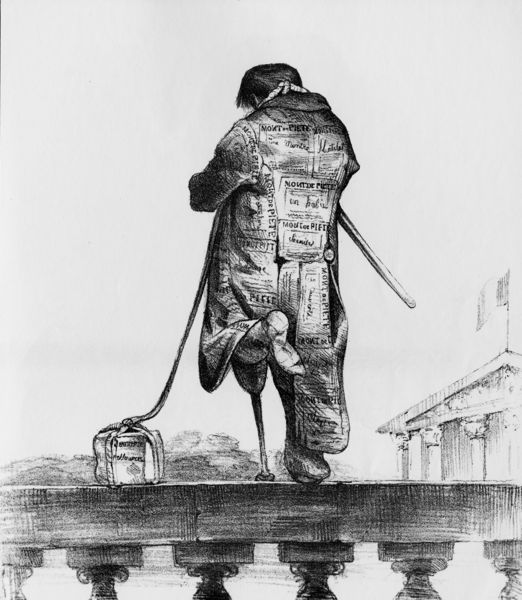
Titel: Un Héros de Juillet, Ein Juliheld
Künstler: Honoré Daumier
Institution: Sammlung nicht angegeben
Schlagwörter: berg, himmel, kopf, mann, wasser, weiß, bäume, fluss, frankreich, grau, holz, kleid, pfeiler, rücken, schwarz, skizze, säule, säulen, zeichnung, dach, gebäude, haus, hose, arm, gesicht, mord, stehen, stein, tod, hals, hügel, brücke, brüstung, figur, haare, mantel, schnur, strick, knopf, stock, sprung, balkon, bein, rückenansicht, schrift, fahne, flagge, trikolore, gewicht, berge, giebel, mauer, grafik, graphik, krieg, tau, karikatur, balken, geländer, junge, knie, barfuss, stütze, fuss, balustrade, seil, hinten, rückenfigur, selbstmord, schwarz-weiß, radierung, karrikatur, politik, satire, schwert, text, zeitung, bleistift, kiste, kohlezeichnung, kapitelle, aufschrift, verzweiflung, büme, ende, gewehr, springen, ballustrade, tempel, gips, stumpf, presse, holzbein, krüppel, tympanon, dack, obdachlos, krücke, krücken, brückengeländer, päckchen, galgen, zeitungen, paket, invalide, aufschriften, einbeinig, suizid, lebensmüde, veteran, gruslig, tücken, kriegsverserter, prothese, selbstmörder, suizident, suizig, vor dem selbstmord, vor demsprung, zeitungsmantel, fussohle, nn, zeitungshändler, satikre, suzizid, mmangeld, holzfuss, veterean, +strick, blücke